Question: I have all necessary files in my code and I am still getting this error:
> Bootstrap's JavaScript requires jQuery version 1.9.1 or higher
This is my code:
'''
<script src="http://ajax.googleapis.com/ajax/libs/jquery/1.10.2/jquery.min.js"></script>
<script src='//maxcdn.bootstrapcdn.com/bootstrap/3.3.2/js/bootstrap.min.js'></script>
<script src="js/jquery.responsiveiframe.js"></script>
<script src="js/ios-orientationchange-fix.js"></script>
'''
Anyone got this error before? I could try and download a local copy instead of using the CDN link but it's really unnecessary, plus i want to know why this isn't working!
EDIT: I've tried many different libraries, the one I posted is the last one I've tried

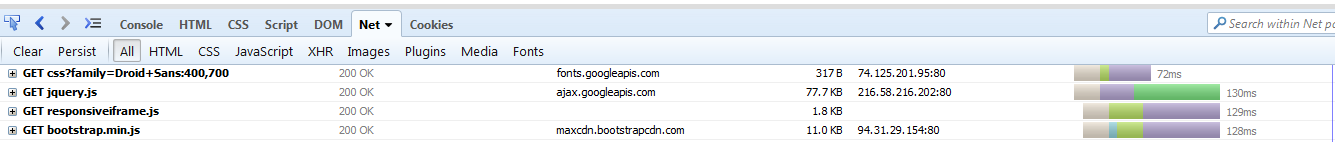
Answer: Type '$.fn.jquery' in and tell us what numbers it says. You probably have a second version running somewhere.